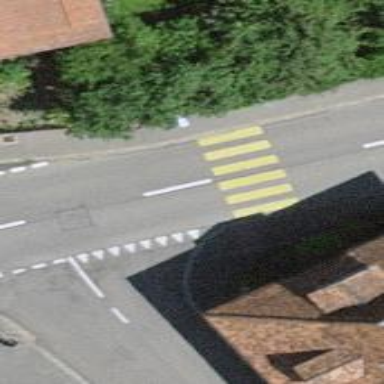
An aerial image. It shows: Uncontrolled road crossing.